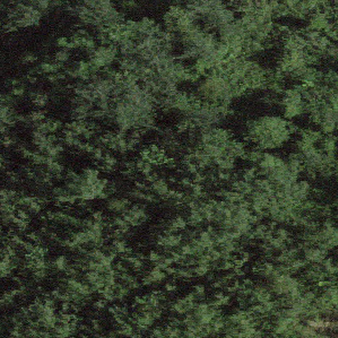
Label: other